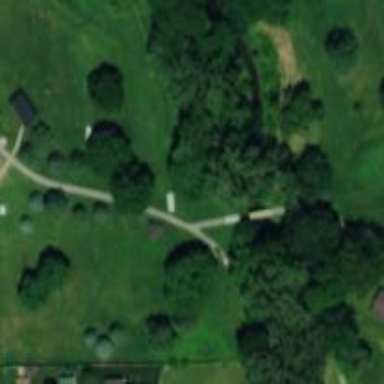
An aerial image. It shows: Disc golf basket.